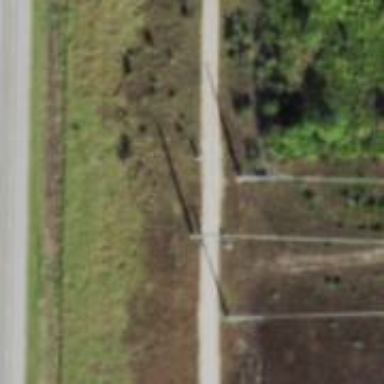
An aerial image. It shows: Power pole.